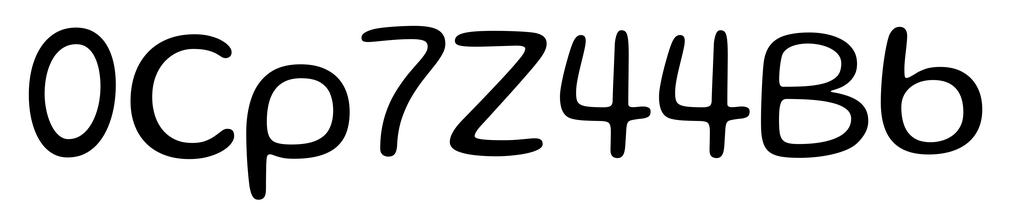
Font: Gluten_Light